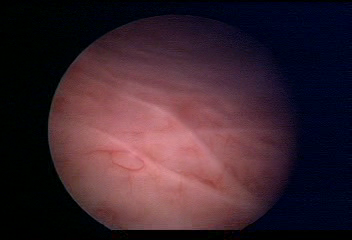
Modality: WLC
Class: Normal mucosa
Bladder cancer association: No